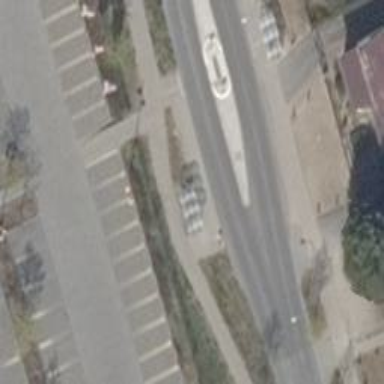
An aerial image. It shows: Public transport shelter.